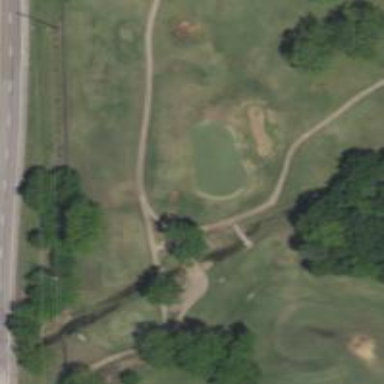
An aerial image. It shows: Path used for both walking and golf.